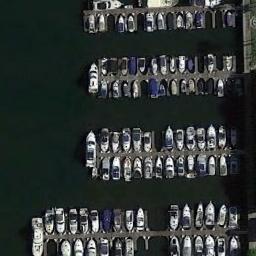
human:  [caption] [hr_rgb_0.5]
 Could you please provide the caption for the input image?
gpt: Harbor ships come in all shapes and sizes .

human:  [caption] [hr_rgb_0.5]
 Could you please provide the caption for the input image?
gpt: The harbor has lots of neatly docked boats and the color of the waters is dark green .

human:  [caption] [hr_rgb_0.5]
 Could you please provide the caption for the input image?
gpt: Many yachts are neatly arranged on the sea side of the harbor .

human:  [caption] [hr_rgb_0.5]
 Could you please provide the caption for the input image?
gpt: There are many ships of different shapes and sizes in the harbor .

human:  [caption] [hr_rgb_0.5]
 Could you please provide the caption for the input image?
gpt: There are many ships docked neatly at the harbor .